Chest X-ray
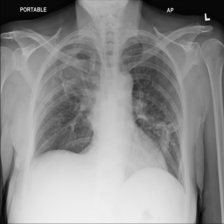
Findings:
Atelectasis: negative
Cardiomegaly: negative
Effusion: positive
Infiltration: negative
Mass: negative
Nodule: negative
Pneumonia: negative
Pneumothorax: negative
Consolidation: negative
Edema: negative
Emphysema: negative
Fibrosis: negative
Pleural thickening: negative
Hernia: negative